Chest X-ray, PA view. Patient: 20 years old, sex M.
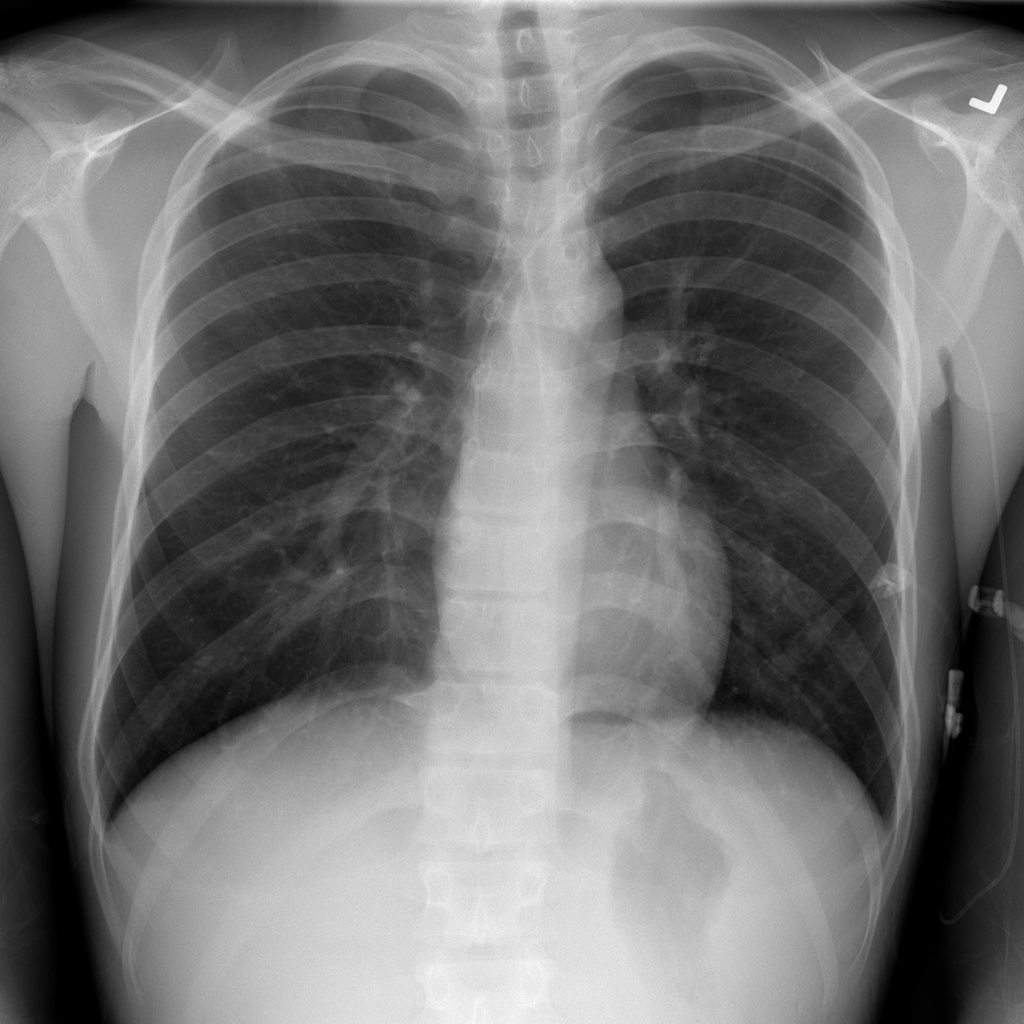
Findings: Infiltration